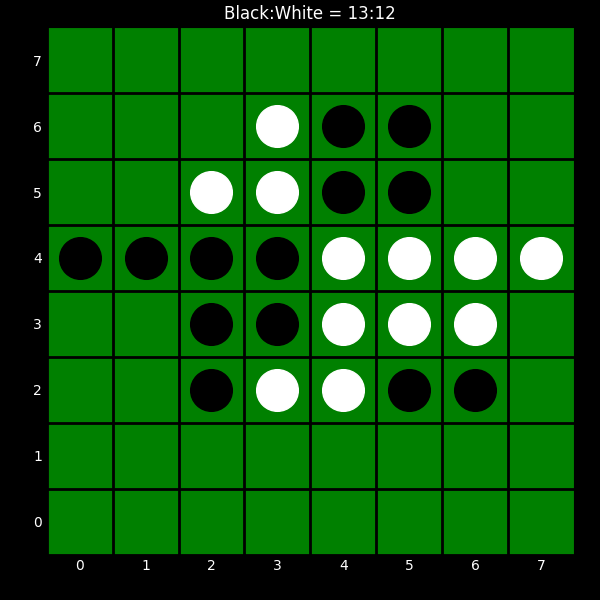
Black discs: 13
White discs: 12